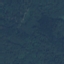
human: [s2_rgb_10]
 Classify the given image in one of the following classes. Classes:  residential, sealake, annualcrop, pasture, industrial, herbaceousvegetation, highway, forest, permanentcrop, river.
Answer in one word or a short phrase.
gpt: Forest